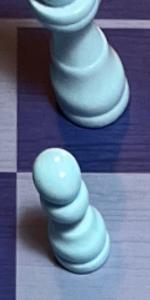
Label: Pawn_White